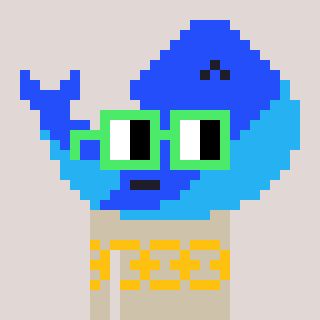
a pixel art character with square light green glasses, a whale-shaped head and a bege-colored body on a warm background